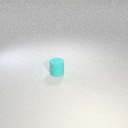
small cyan rubber cylinder